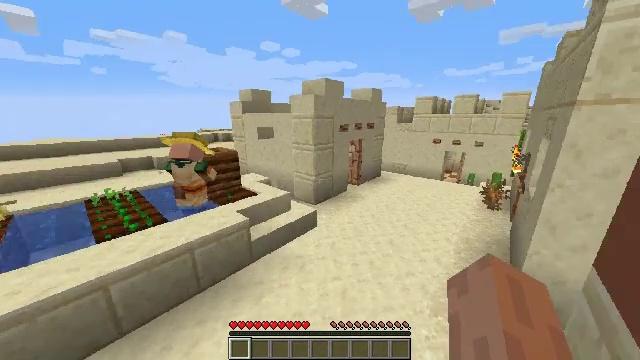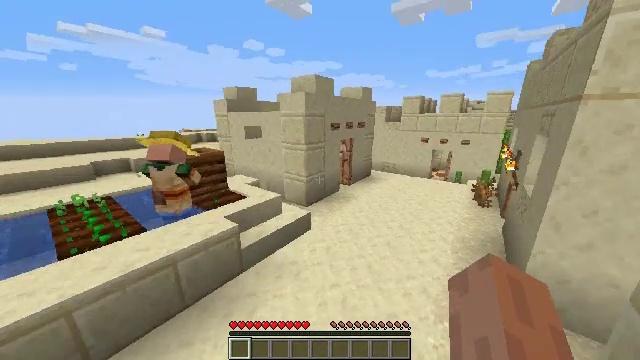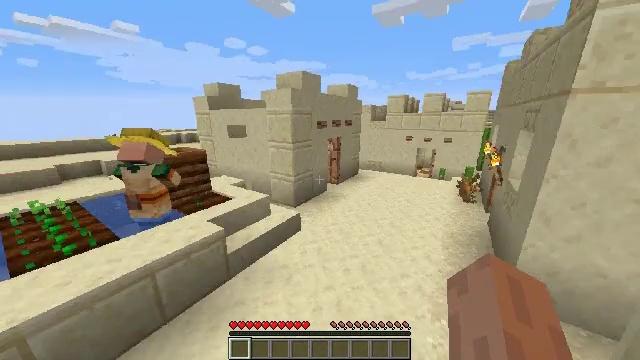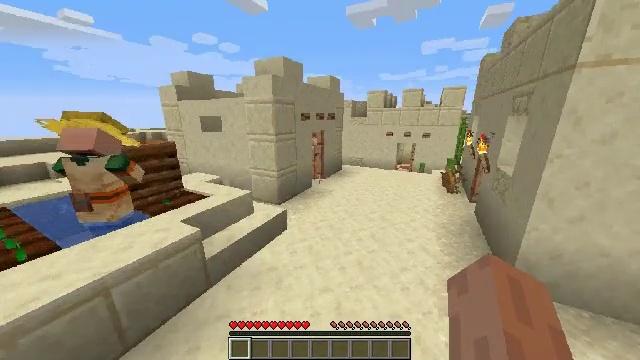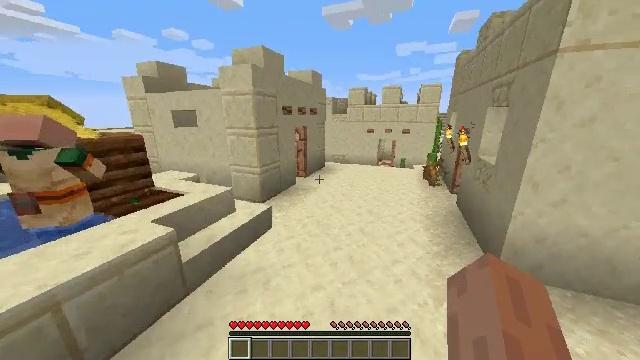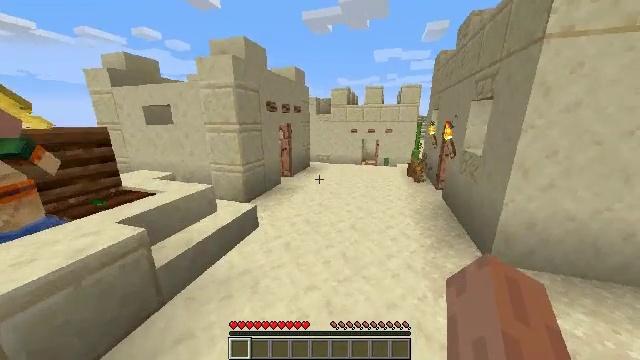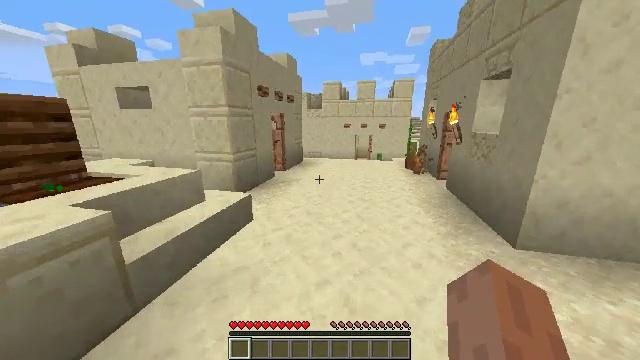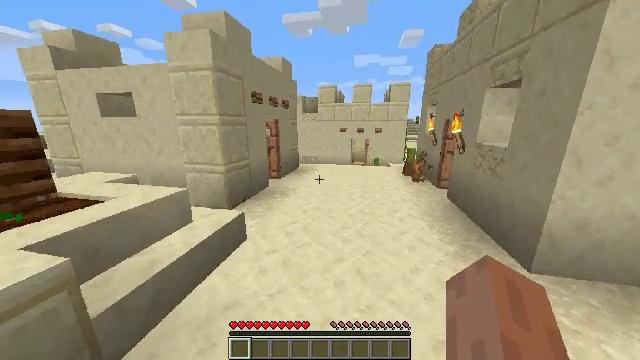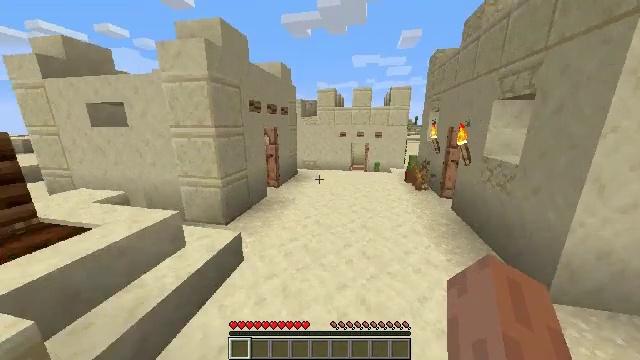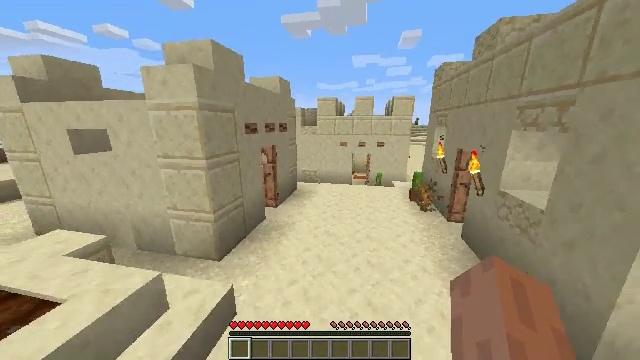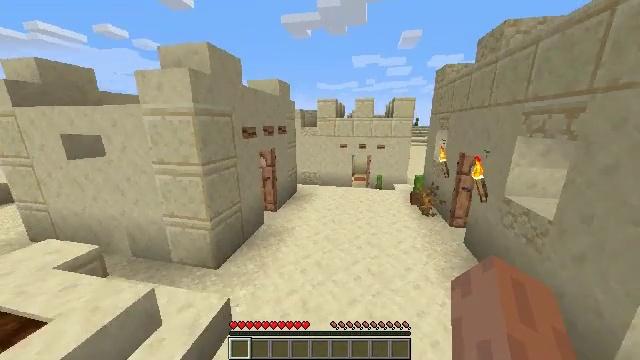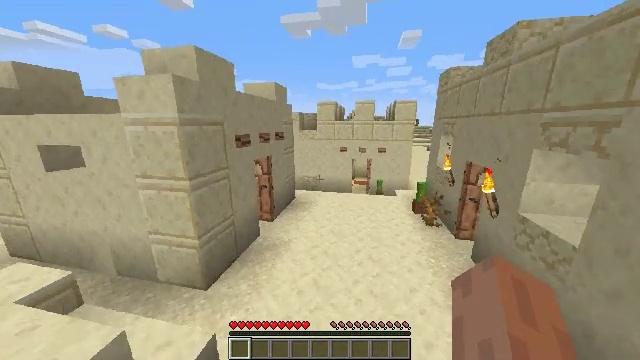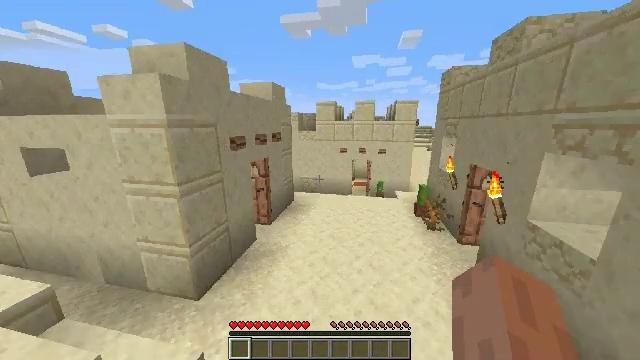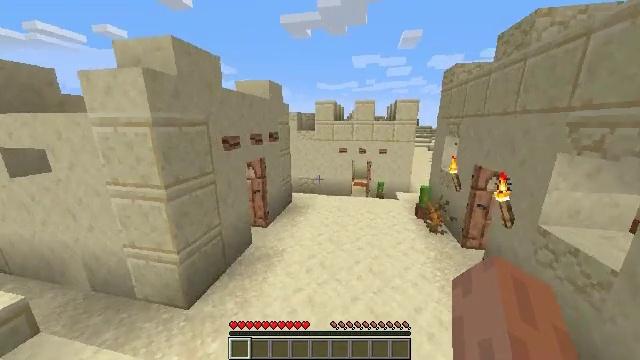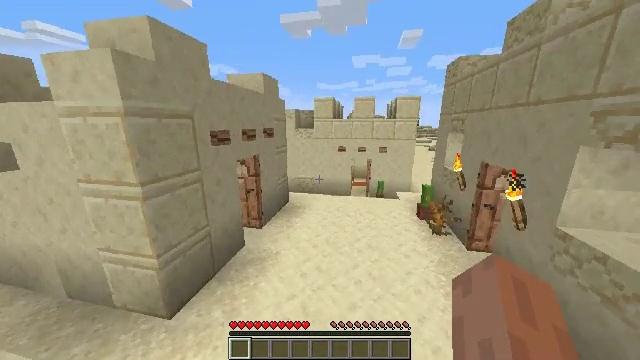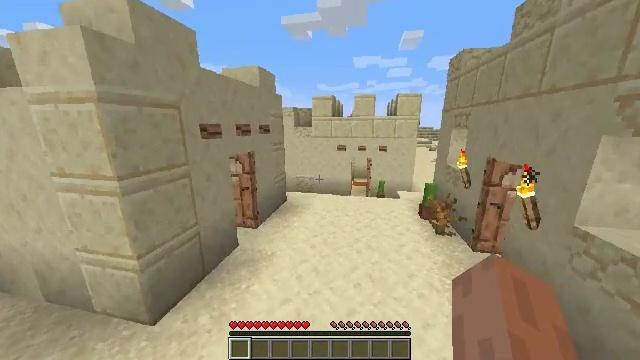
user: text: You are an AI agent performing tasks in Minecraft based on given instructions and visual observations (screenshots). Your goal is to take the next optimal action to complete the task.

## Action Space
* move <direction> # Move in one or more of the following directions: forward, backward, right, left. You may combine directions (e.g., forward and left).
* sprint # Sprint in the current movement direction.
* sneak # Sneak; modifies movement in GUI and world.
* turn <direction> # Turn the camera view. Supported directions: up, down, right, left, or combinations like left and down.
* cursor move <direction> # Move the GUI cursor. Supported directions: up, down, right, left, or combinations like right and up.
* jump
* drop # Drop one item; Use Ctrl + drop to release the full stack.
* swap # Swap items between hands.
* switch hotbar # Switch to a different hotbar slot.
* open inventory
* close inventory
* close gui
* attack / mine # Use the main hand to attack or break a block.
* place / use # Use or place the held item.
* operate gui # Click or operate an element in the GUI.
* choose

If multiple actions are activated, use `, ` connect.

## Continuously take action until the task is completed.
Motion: motion action
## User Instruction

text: Remove a hay block from the inventory.
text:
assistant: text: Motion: move forward, sprint, turn right, attack / mine, jump
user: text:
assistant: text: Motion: move forward, sprint, turn right, attack / mine, jump
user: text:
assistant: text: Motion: move forward, sprint, turn right, attack / mine, jump
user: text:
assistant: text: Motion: move forward, sprint, turn right, attack / mine, jump
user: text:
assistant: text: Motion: move forward, sprint, turn right, attack / mine, jump
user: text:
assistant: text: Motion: move forward, turn right, attack / mine, jump
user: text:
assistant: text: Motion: move forward and move right, turn right, attack / mine, jump
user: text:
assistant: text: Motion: move forward and move right, attack / mine, jump
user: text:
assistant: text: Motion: move forward and move right, attack / mine, jump
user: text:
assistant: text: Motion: move forward and move right, attack / mine, jump
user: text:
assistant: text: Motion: move forward and move right, attack / mine, jump
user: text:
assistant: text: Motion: move forward and move right, sprint, attack / mine, jump
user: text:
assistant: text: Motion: move forward and move right, sprint, attack / mine
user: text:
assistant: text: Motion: move forward and move right, sprint, attack / mine
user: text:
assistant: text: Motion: move forward and move right, sprint, attack / mine
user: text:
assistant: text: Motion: move forward and move right, sprint, turn left, attack / mine
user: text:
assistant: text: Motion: move forward and move right, sprint, turn left, attack / mine
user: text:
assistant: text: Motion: move forward and move right, sprint, turn left, attack / mine
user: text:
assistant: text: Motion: move forward and move right, sprint, turn left, attack / mine
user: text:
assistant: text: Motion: move forward and move right, sprint, turn left, attack / mine
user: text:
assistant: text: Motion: move forward and move right, sprint, turn left, attack / mine
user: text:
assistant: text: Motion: move forward and move right, sprint, turn left, attack / mine
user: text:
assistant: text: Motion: move forward and move right, sprint, turn left, attack / mine
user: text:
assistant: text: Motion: move forward and move right, sprint, turn left, attack / mine
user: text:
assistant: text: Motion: move forward and move right, sprint, turn left, attack / mine
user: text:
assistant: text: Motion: move forward and move right, sprint, turn left, attack / mine
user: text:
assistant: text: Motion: move forward and move right, sprint, turn left, attack / mine
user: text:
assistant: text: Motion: move forward and move right, sprint, turn left, attack / mine
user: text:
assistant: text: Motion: move forward, sprint, turn left, attack / mine
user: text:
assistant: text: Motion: move forward, sprint, attack / mine